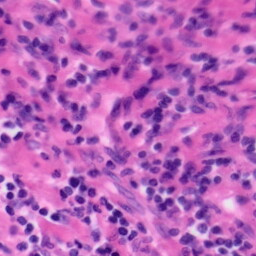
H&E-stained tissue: Tonsil